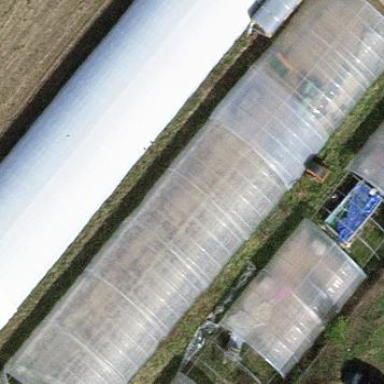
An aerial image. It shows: Greenhouse used for horticulture.